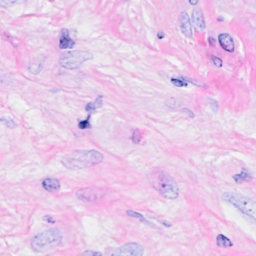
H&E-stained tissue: Breast